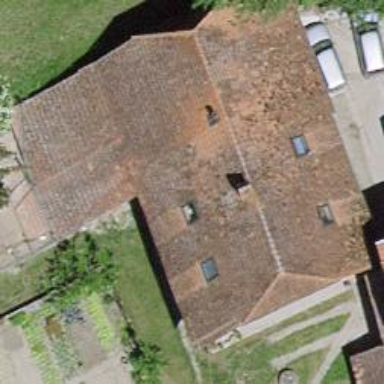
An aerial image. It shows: Farm building.